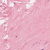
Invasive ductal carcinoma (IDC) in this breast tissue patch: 0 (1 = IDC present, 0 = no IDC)